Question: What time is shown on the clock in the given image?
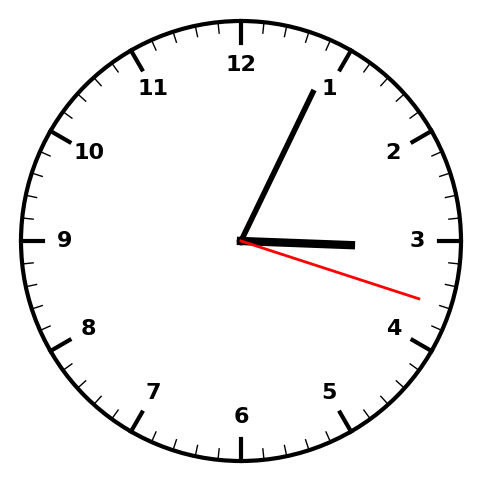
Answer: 03:04:18